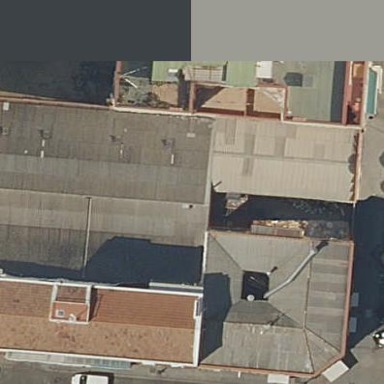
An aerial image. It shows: Industrial building.